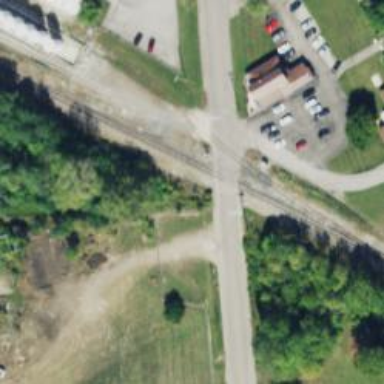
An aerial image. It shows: Level crossing along the railway.